Question: I have the following problem.
I have a div ('id = "outline"') on my page.
Now I would like it to be set 'visible="false' when clicked on a button.
The catch is it is way outside the container-div.

I've thought about using a Panel and then the 'Panel.FindControl'
but then what happens with the '</div>'?
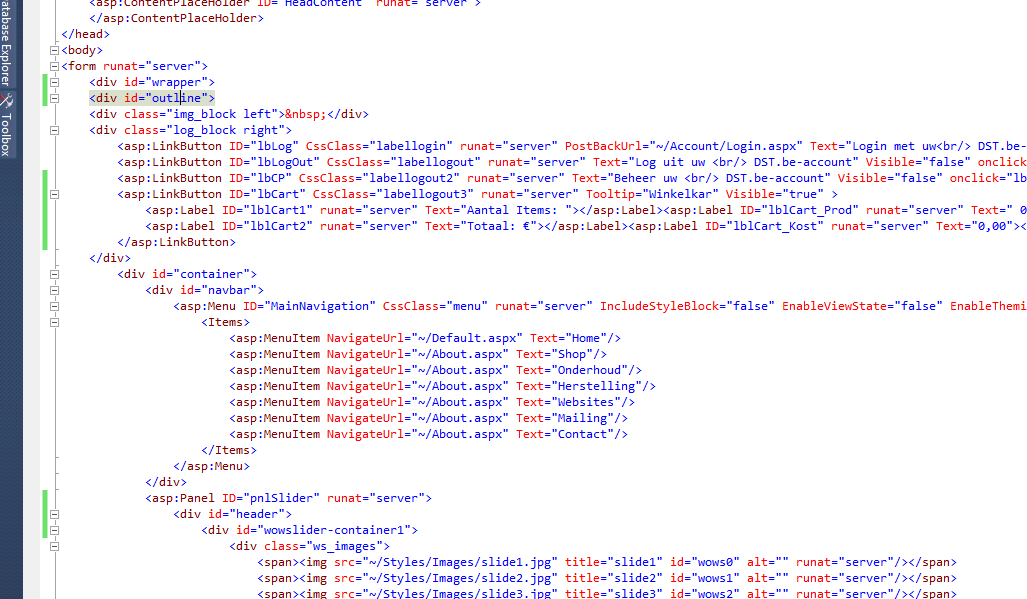
Answer: You dont mention if you want to do this on the server side or via jquery / javascript (client side).
If on the server side set your div to 'runat="server"' and in the code behind set the visibility to false.
So your HTML becomes '<div id="outline" runat="server">' and your button click event has a single line:
'outline.Visible=false;'
---
If you want to do this via jquery (which you should) just give the div an id and use a selector:
<URL>
'$('.target').hide();'
Or via javascript if you aren't using jquery:
'document.getElementById('outline').style.visibility = 'hidden';'